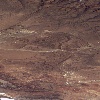
Label: land